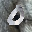
Label: 0